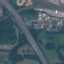
Land use / land cover: Highway